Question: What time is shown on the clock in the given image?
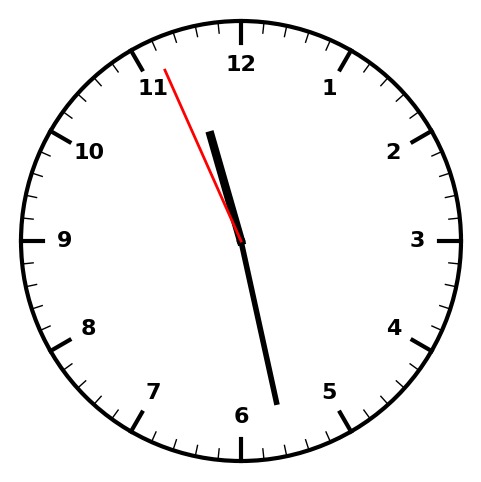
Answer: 11:27:56